三年级 · 算术
车上原来有乘客 47 人。现在车上有多少人?

有 8 人下车, 又有 13 人上车。

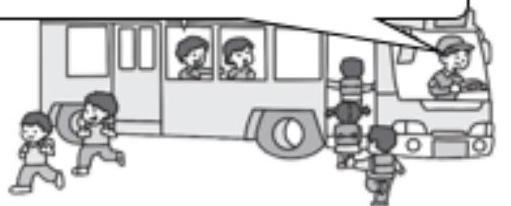
答案: 52 人

【分析】根据题意：求现在车上有多少人，用原有的人数减去下车的人数再加上上车的人数即可。

【详解】 $47-8+13$

$=39+13$

$=52($ ( )

答: 现在车上有 52 人。

【点睛】主要考查了 100 以内数的加减混合运算的应用, 要熟练掌握。